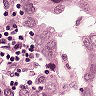
Metastatic tissue present: yes